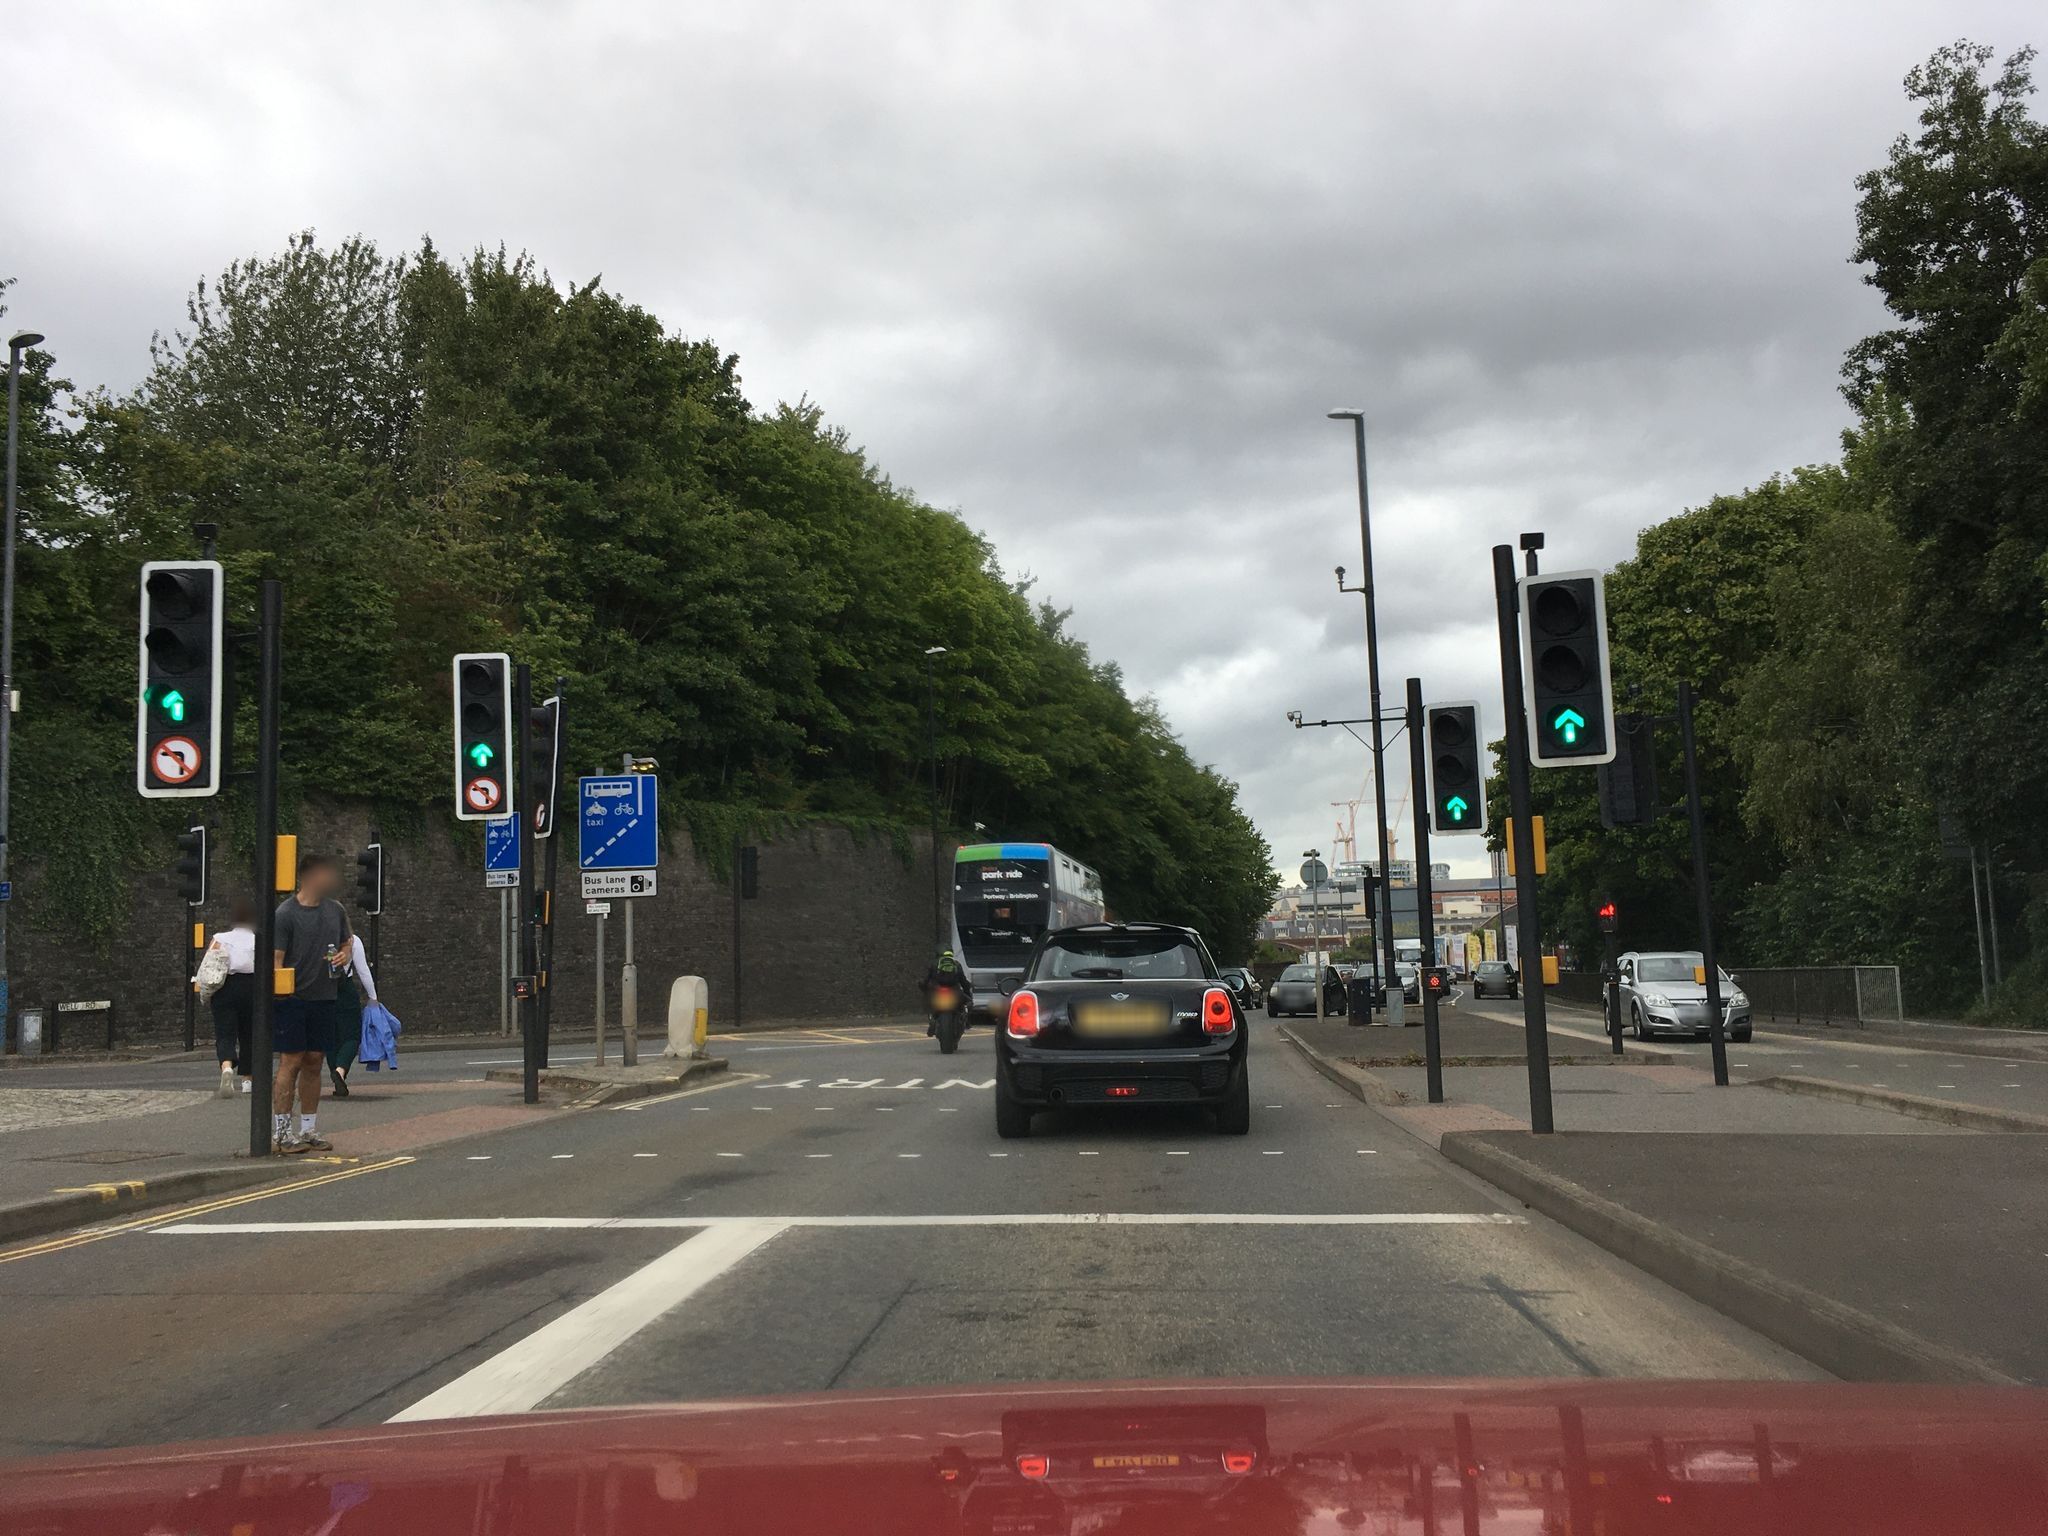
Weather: cloudy
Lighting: day
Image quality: good
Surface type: driving surface
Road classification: trunk
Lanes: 1
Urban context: urban centre
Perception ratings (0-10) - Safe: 3.86, Lively: 3.43, Beautiful: 8.24, Boring: 0.41, Depressing: 2.67, Wealthy: 6.25